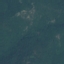
Land use / land cover class: Forest